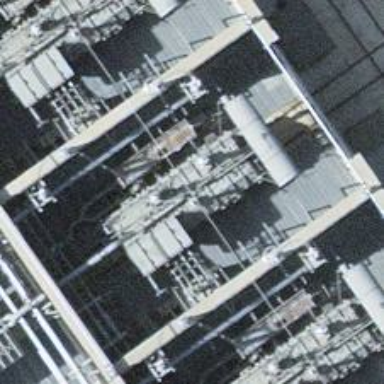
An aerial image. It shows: Outdoor main transformer.